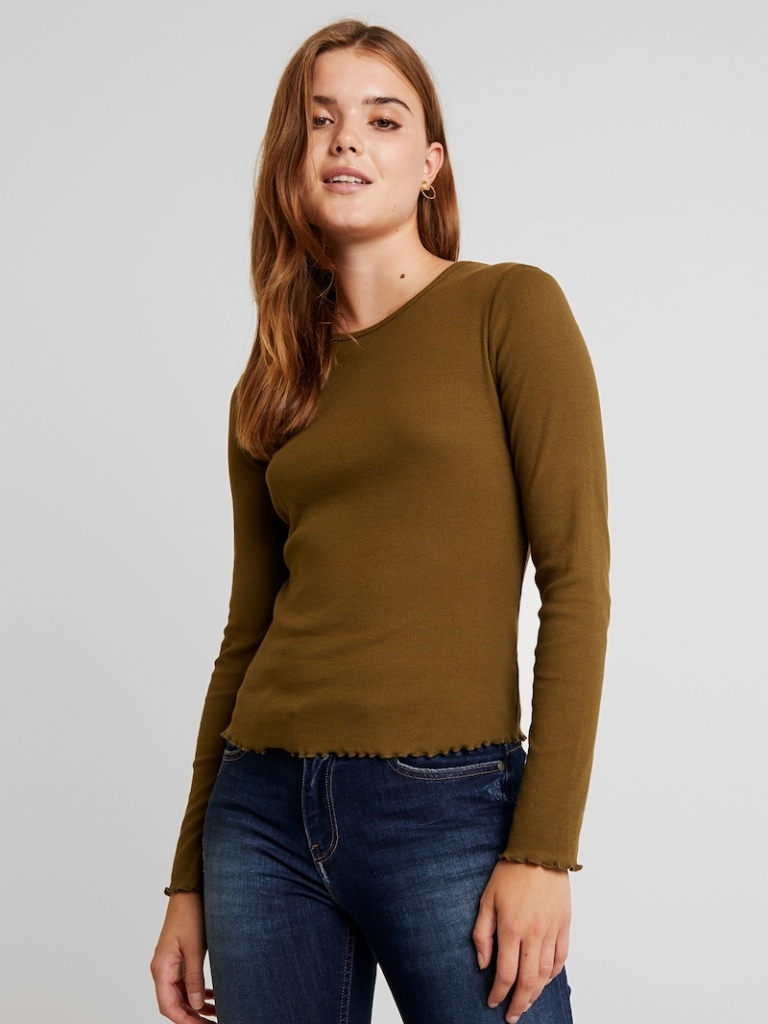
knit tight a long-sleeved with the sleeves down hip length Untucked crew sweater